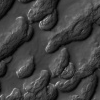
Atmospheric dust classification: not_dusty